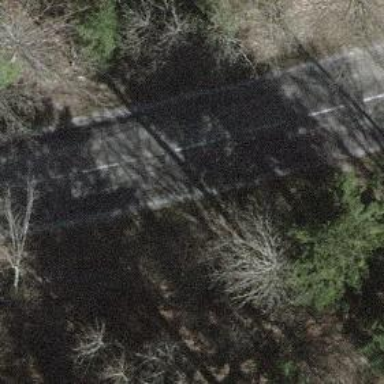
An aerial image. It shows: Secondary road with asphalt surface.